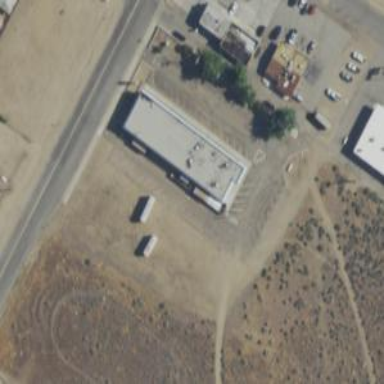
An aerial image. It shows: Building with bowling alley inside.